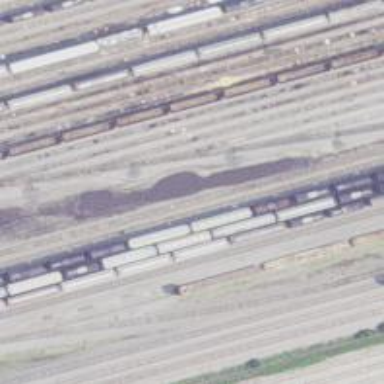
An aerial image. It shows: Railway yard in service.